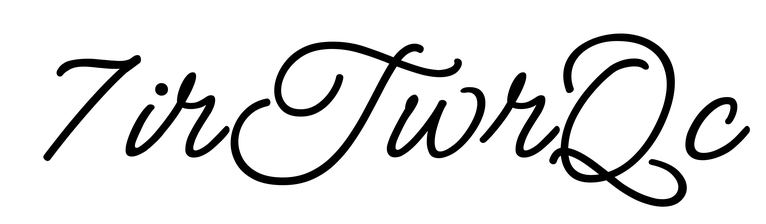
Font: MeowScript-Regular